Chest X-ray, PA view. Patient: 31 years old, sex F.
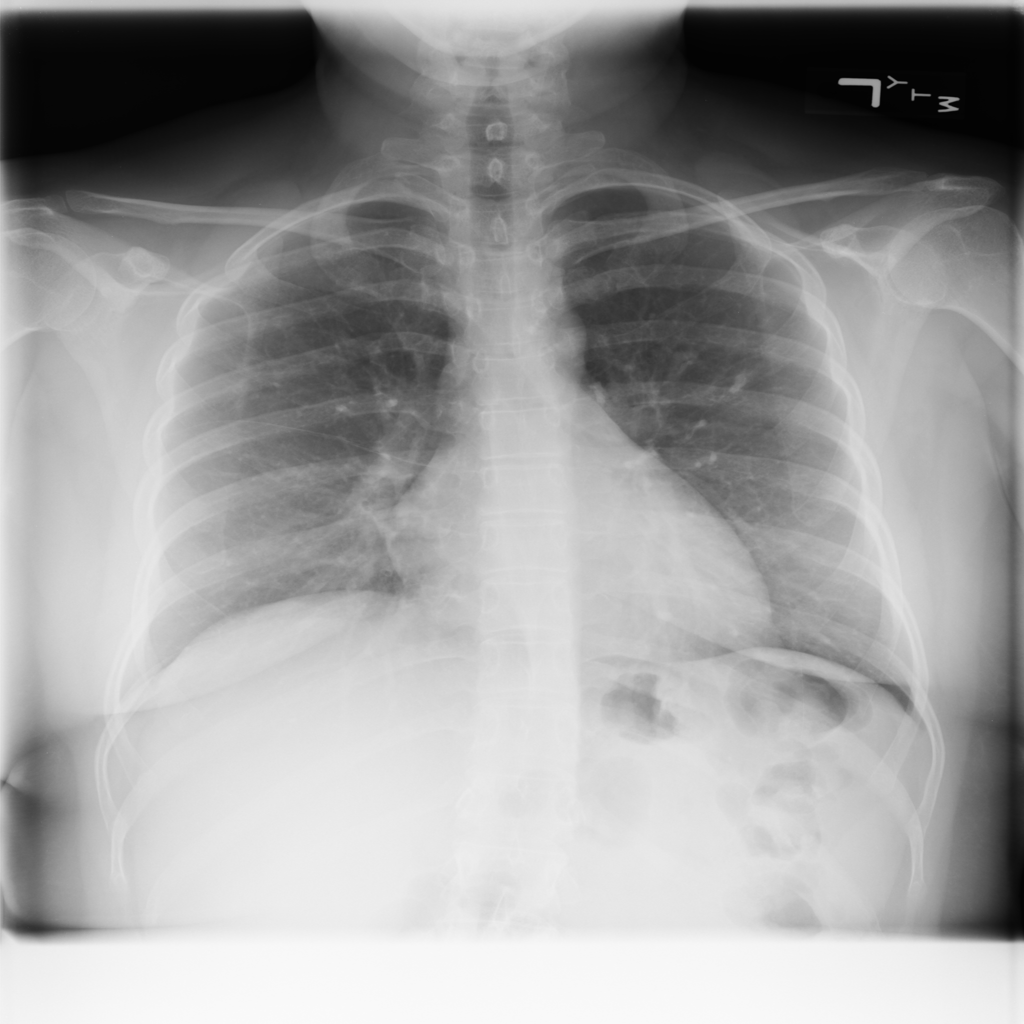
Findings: No Finding